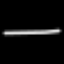
Label: line